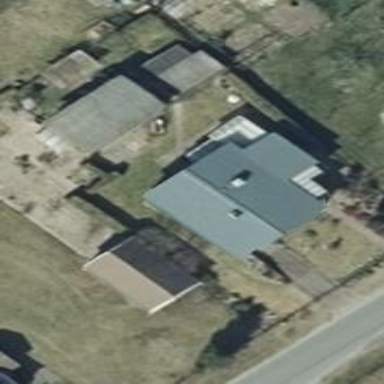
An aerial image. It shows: Grey house with flat roof.